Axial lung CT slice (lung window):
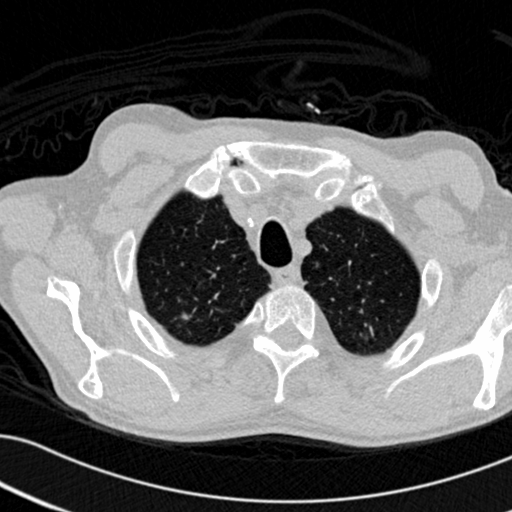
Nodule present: no